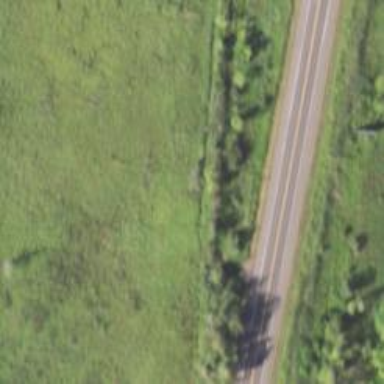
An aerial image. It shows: Abandoned road.